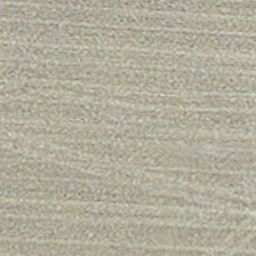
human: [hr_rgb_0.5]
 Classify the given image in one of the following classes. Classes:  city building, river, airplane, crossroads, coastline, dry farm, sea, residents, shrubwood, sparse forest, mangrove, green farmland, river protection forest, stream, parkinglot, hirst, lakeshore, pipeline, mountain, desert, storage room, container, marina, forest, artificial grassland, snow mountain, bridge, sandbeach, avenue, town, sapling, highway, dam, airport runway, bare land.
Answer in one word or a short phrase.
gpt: dry farm